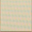
Piece: xx